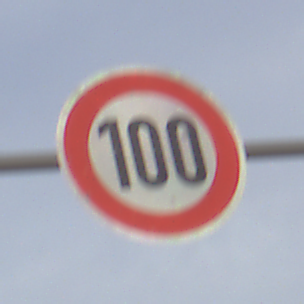
Verkehrszeichen: Geschwindigkeit100
Umgebung: Outdoor, Suburban
Tageszeit: MorningAfternoon
Wetter: PartlyCloudy
Licht: Natural
Jahreszeit: NotSpecified
Kontrast: HighContrast